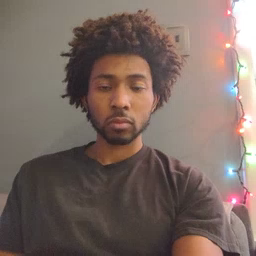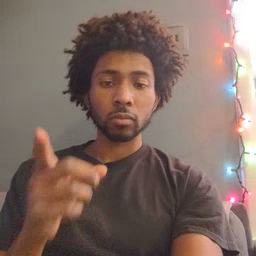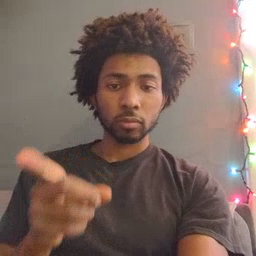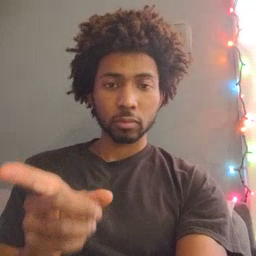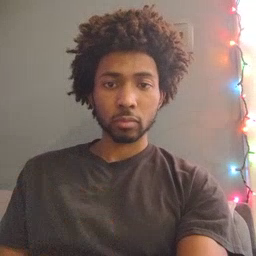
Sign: hesheit